Interaction volume radius: 5 \u00c5
Interaction volume height: 10 \u00c5
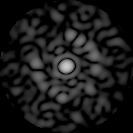
Disorder parameter: 0.8768